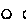
Label: circle